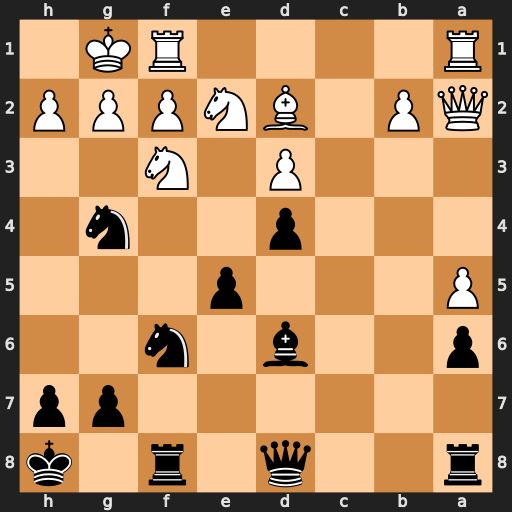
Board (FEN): r2q1r1k/6pp/p2b1n2/P3p3/3p2n1/3P1N2/QP1BNPPP/R4RK1
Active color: b
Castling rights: -
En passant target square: -
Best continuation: e4 dxe4 Nxe4